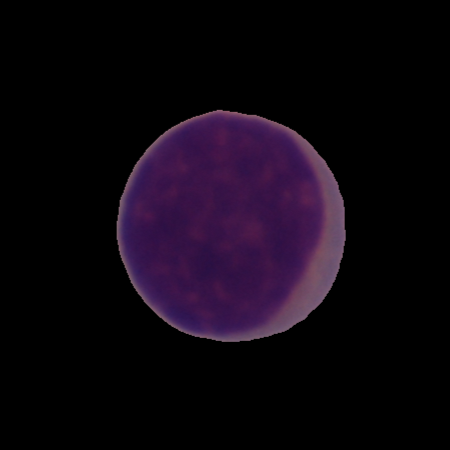
Label: cancer